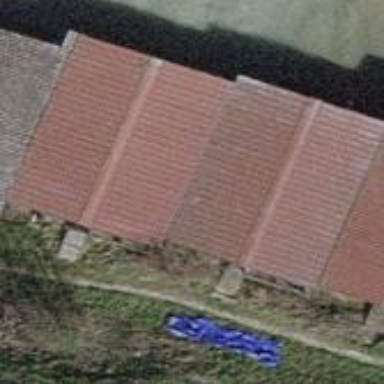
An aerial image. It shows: Boathouse building.